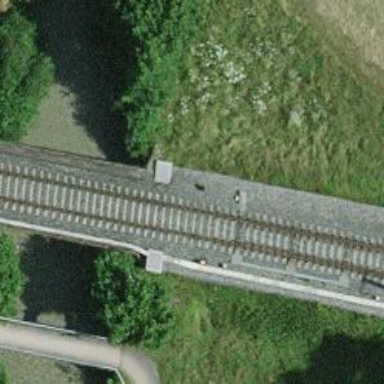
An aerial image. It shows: Bridge with single railway track electrified by contact line.